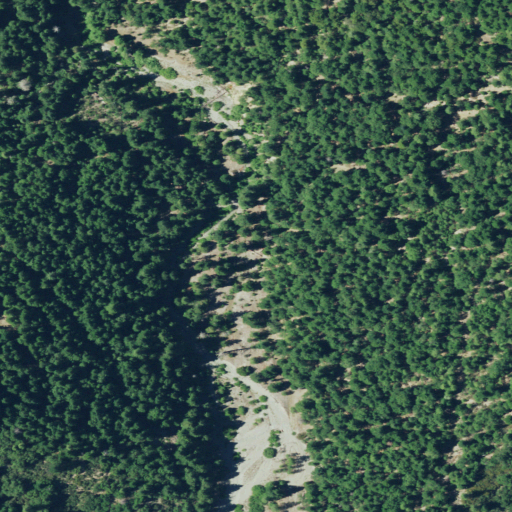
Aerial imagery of plain(s) in California named Gravelly Flat containing grassland, open development, shrub, evergreen forest, low intensity development, and mixed forest